Question: I would like to use the iOS notification image (the numeric bubble shown over app icons). How do I do that?

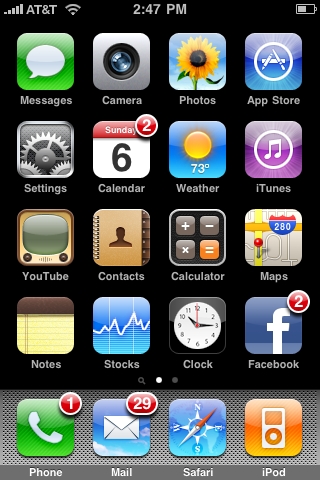
Answer: This can be done either through a <URL>.
'''
[UIApplication sharedApplication].applicationIconBadgeNumber = 10;
'''